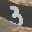
Label: 3